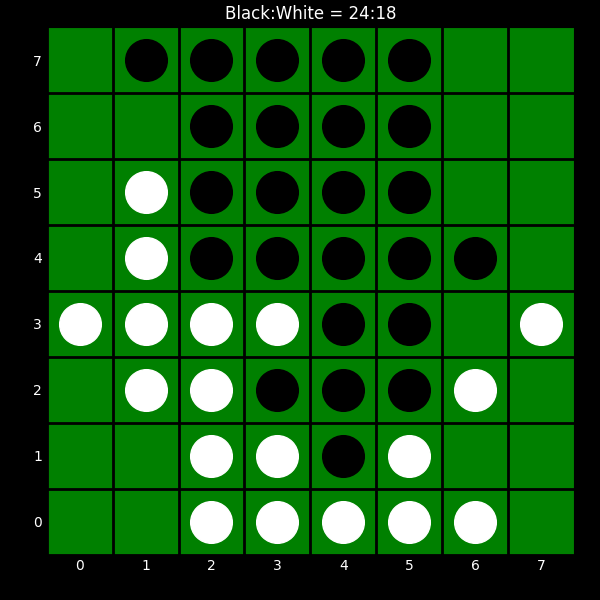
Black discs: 24
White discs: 18